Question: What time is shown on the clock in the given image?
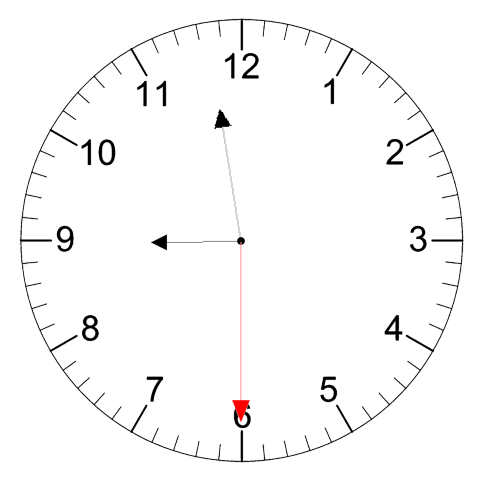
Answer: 08:58:30